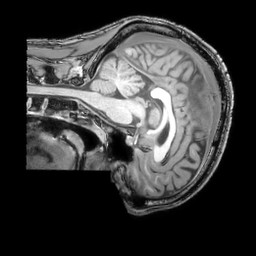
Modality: T1w
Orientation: sagittal
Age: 21
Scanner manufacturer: philips
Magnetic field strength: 3 T
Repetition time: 0.007 s
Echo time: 0.003501 s